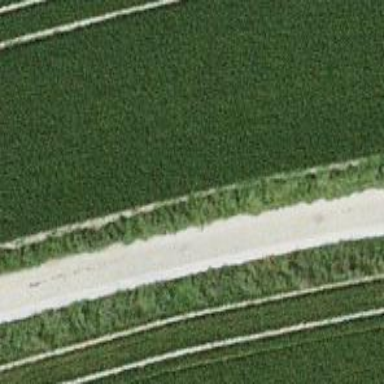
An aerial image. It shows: Track with grade 2 gravel surface.